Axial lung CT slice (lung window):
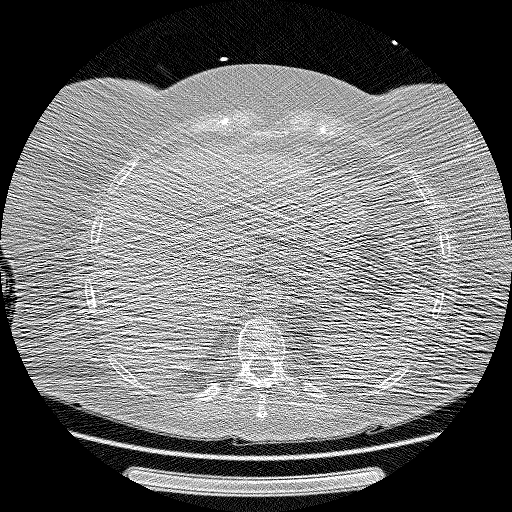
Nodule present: no